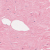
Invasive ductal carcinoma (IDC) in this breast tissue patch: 0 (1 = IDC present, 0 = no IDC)